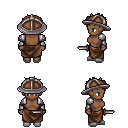
a pixel art fantasy rpg character, female body template, human, dark skin, steel arm armor, robe skirt, gray bedhead hairstyle, chain helm, white slippers, dagger, four views (front, back, left, right), 2x2 character sprite sheet, small pixel art, hard edges, no anti-aliasing